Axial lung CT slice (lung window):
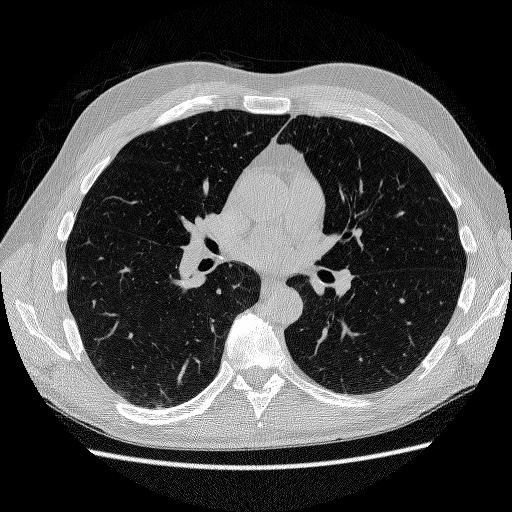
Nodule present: no